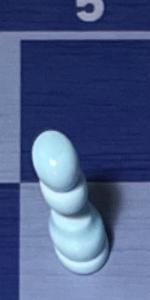
Label: Pawn_White